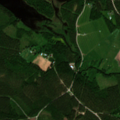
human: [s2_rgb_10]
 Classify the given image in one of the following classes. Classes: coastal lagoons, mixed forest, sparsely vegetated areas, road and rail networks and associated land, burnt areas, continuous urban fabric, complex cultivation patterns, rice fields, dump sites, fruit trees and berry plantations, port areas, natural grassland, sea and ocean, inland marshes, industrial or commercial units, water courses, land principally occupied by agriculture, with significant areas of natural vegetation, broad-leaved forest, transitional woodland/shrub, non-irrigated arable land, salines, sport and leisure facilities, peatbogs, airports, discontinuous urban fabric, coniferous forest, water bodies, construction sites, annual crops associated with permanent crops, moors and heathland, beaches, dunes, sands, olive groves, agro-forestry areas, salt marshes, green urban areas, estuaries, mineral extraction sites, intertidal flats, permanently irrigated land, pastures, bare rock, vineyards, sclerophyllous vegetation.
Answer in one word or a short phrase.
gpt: non-irrigated arable land, coniferous forest, mixed forest, water bodies